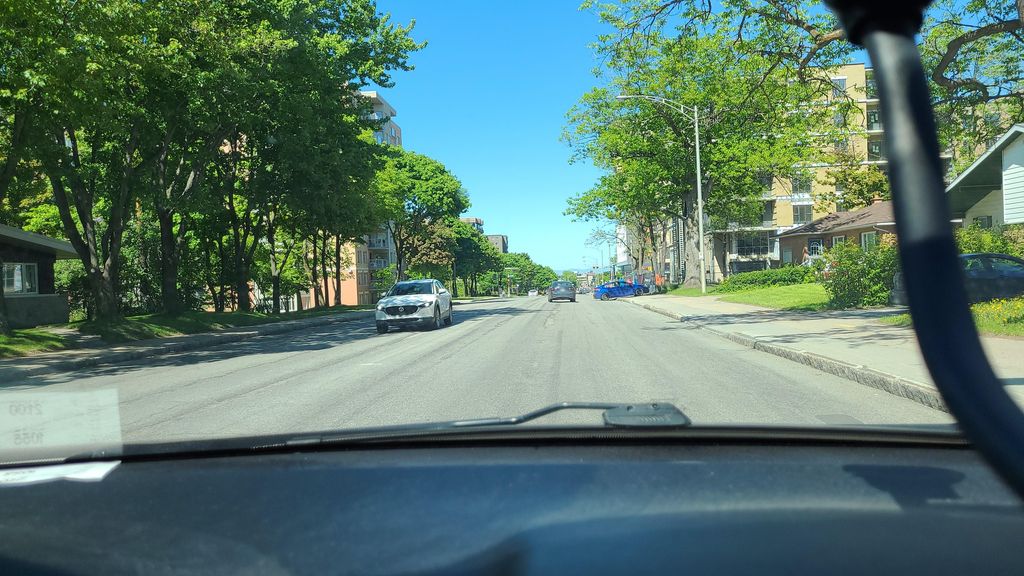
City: quebec_city